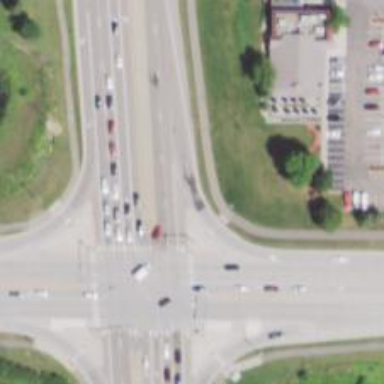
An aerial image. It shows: Secondary link road with asphalt surface.